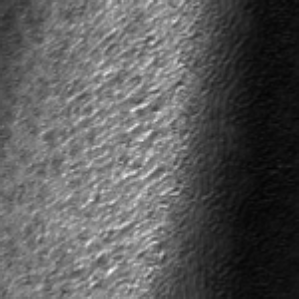
Label: frost